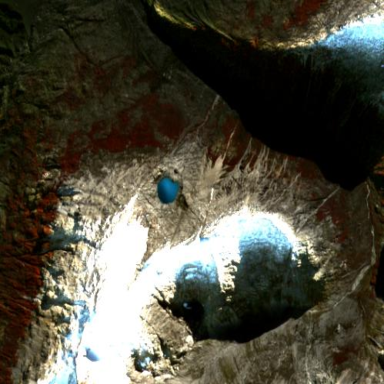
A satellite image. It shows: Stunning view of glacier.